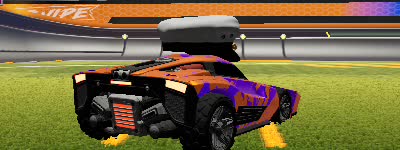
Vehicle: breakout